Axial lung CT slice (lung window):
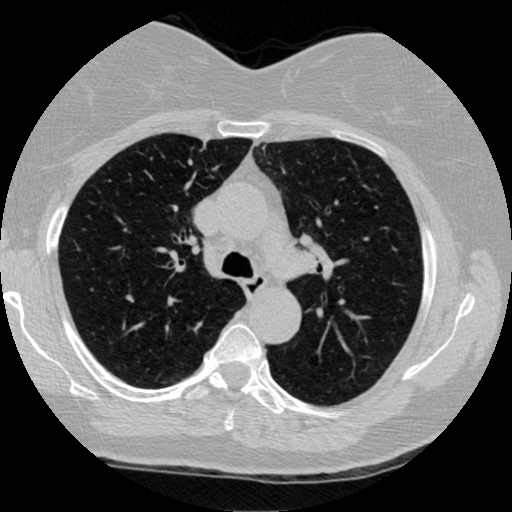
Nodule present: no